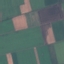
Label: AnnualCrop